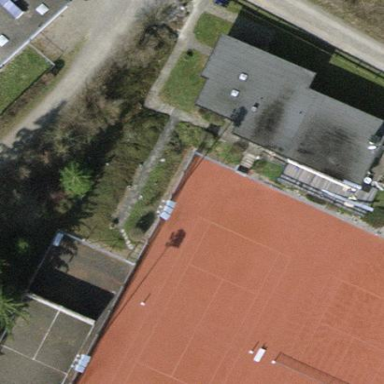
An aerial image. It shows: Tennis pavilion.